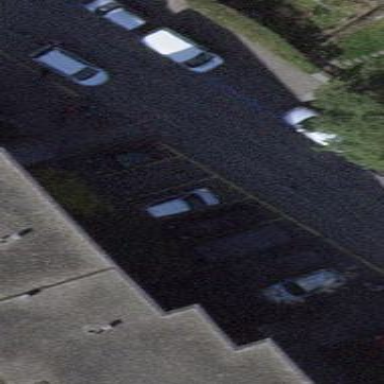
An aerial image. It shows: Street-side parking area.